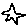
Label: star